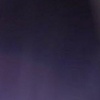
Label: space